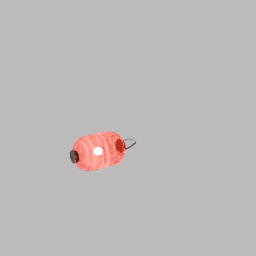
Label: lighting